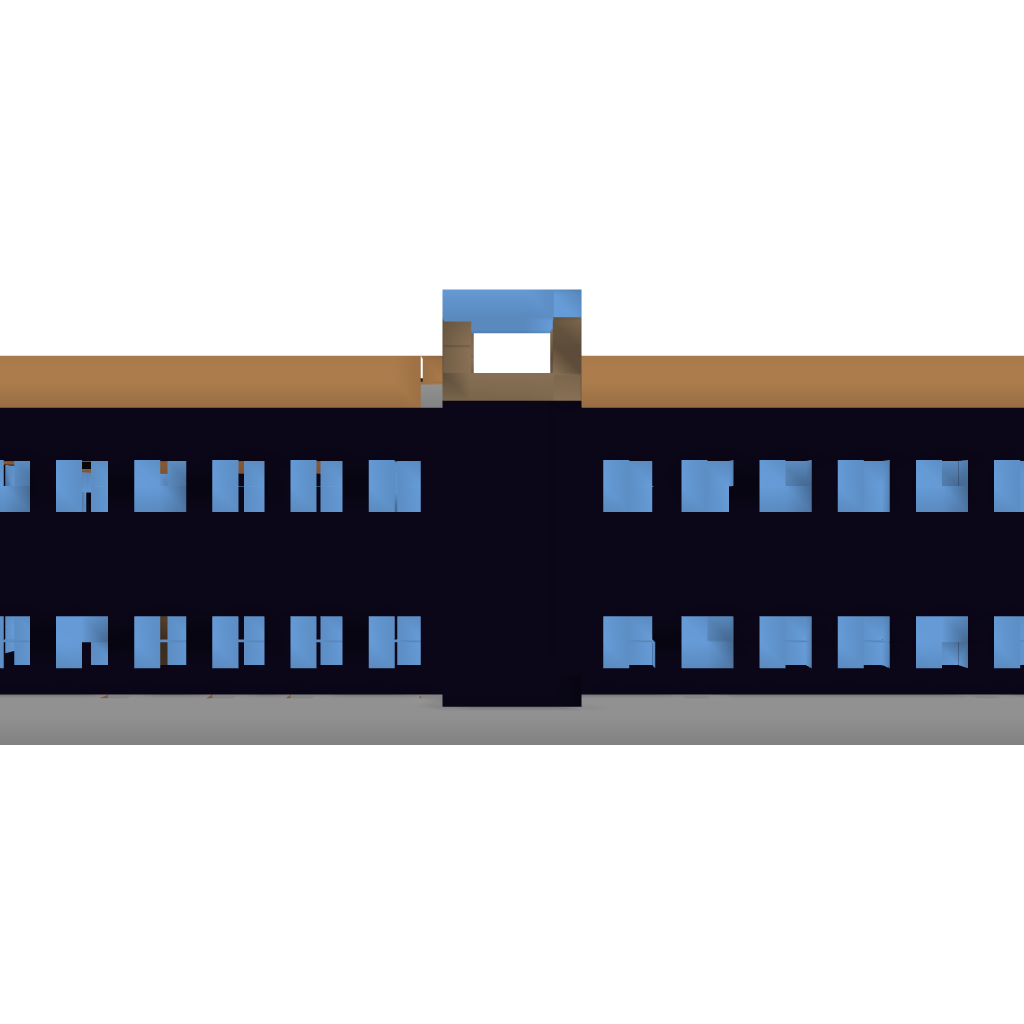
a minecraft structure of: Mansion by Alurra17